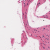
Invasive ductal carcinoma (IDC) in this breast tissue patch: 0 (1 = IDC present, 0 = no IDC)